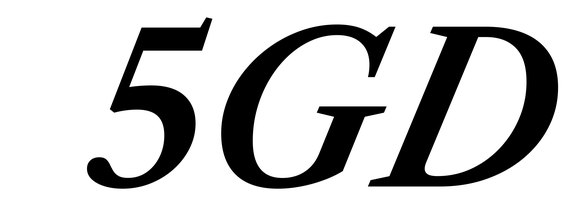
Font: LibreCaslonText-Italic_SemiBold_Italic